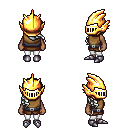
a pixel art fantasy rpg character, female body template, human, dark skin, leather chest armor, white pants, white right-swept hairstyle, gold helm, metal boots, four views (front, back, left, right), 2x2 character sprite sheet, small pixel art, hard edges, no anti-aliasing